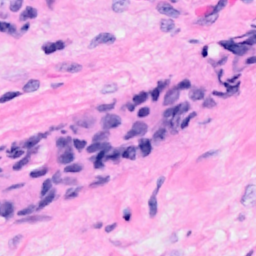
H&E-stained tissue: Breast